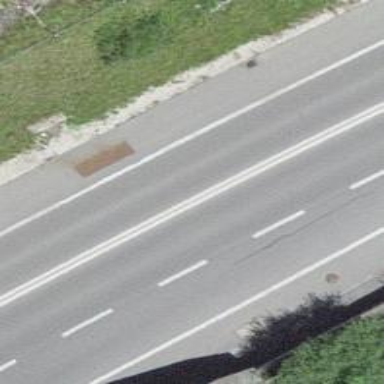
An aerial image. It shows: Asphalt trunk highway.